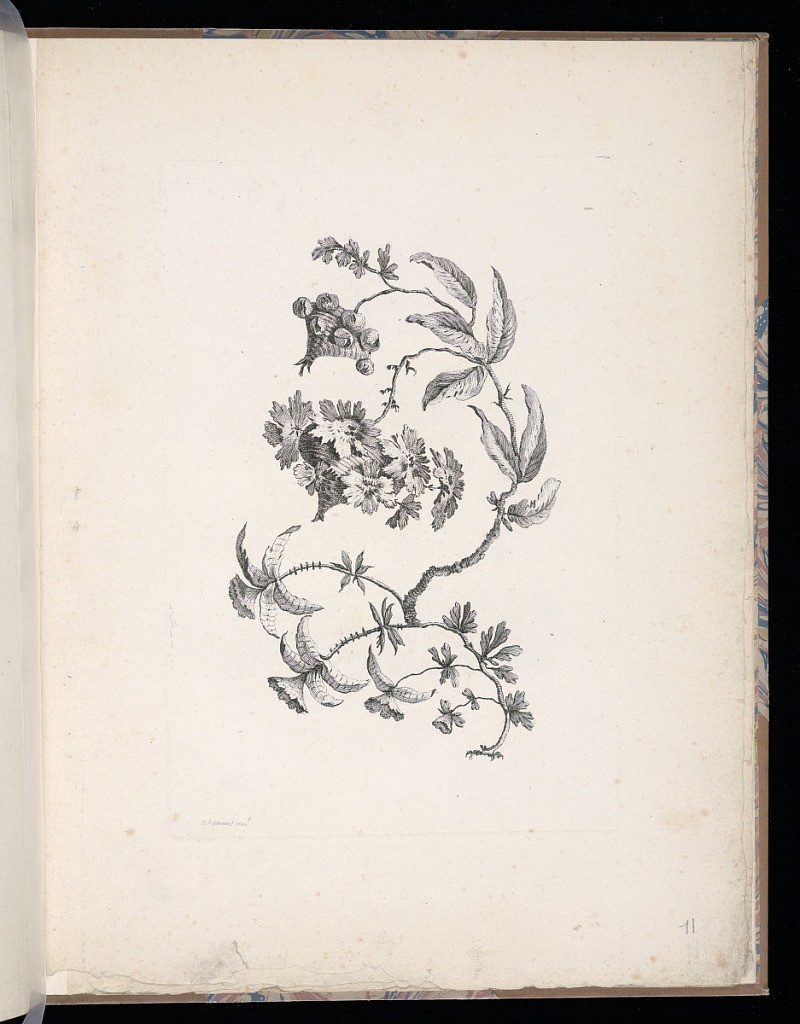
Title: Spray of Flowers
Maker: Jean-Baptiste Pillement, French, 1728–1808
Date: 1760
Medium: Etching on laid paper
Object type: Print
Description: Design for a fantastical chinoiserie spray of flowers with leaves and stems. The plate is signed.